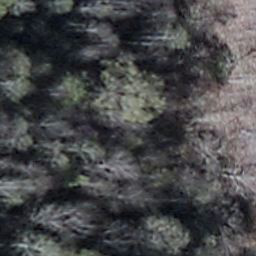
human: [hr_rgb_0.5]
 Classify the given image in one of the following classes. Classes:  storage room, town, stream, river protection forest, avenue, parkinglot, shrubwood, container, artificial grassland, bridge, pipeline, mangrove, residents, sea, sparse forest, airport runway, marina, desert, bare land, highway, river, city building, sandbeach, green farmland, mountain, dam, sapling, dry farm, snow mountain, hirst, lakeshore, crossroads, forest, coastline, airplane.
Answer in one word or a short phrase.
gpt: shrubwood